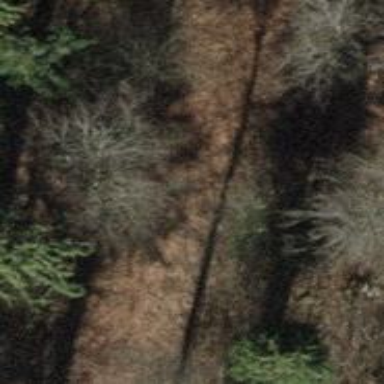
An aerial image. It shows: Unpaved path.